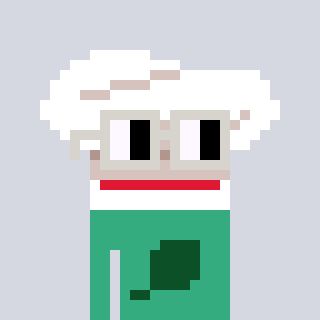
a pixel art character with square light gray glasses, a chef hat-shaped head and a teal-colored body on a cool background